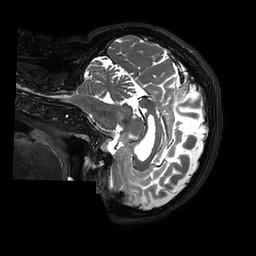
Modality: T2w
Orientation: sagittal
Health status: ill
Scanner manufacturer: philips
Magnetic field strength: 3 T
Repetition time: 2.5 s
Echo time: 0.331 s